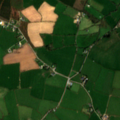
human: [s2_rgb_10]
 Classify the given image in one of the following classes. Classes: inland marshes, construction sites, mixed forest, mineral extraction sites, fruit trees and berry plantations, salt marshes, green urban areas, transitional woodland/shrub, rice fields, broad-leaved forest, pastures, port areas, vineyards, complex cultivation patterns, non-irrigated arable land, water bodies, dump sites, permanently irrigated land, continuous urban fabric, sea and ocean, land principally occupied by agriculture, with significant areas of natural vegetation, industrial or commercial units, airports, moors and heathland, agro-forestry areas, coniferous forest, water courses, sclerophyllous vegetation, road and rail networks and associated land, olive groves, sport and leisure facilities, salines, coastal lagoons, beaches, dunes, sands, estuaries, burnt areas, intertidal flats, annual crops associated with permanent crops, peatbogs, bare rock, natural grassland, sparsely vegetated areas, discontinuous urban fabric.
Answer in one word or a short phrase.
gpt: pastures, complex cultivation patterns